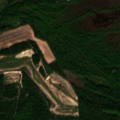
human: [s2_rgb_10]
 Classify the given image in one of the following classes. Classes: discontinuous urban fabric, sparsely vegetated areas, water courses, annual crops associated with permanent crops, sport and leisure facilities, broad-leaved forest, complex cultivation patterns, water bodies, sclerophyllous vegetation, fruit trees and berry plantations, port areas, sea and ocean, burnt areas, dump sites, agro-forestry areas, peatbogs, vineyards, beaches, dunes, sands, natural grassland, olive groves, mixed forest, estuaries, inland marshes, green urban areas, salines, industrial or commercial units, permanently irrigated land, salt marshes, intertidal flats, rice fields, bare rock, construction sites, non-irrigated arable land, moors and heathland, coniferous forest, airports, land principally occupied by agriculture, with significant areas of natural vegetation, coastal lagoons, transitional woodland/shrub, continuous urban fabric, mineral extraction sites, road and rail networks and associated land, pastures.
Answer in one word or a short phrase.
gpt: non-irrigated arable land, pastures, coniferous forest, mixed forest, transitional woodland/shrub